Interaction volume radius: 10 \u00c5
Interaction volume height: 25 \u00c5
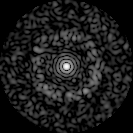
Disorder parameter: 0.8451